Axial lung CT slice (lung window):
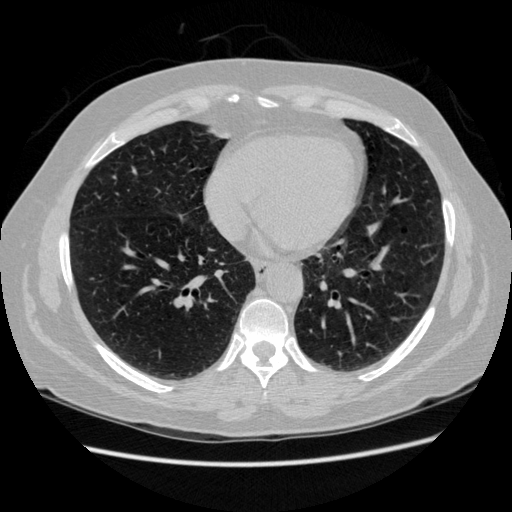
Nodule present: no